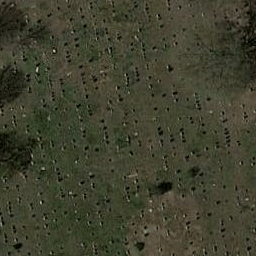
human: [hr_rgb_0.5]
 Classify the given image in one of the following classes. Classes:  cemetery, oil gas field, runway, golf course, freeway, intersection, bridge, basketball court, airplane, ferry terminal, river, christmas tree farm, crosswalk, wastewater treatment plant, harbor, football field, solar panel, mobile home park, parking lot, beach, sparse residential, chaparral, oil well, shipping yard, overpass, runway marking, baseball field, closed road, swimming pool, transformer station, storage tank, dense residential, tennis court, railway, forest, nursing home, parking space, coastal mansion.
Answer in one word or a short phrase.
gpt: cemetery